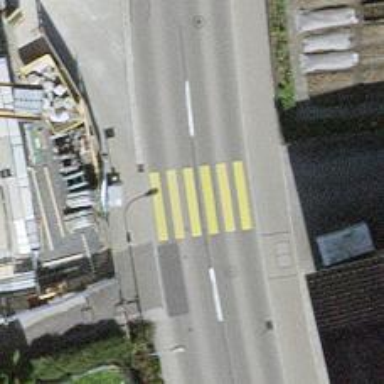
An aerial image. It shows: Secondary road with asphalt surface.